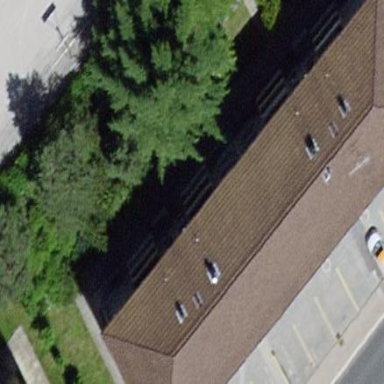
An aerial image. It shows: Hipped-roof building with apartments.